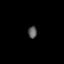
Tissue: lung
Cell type: T cells
Senescence score: 0.1438
Nuclear area (px): 103
Mean DAPI intensity: 92.33